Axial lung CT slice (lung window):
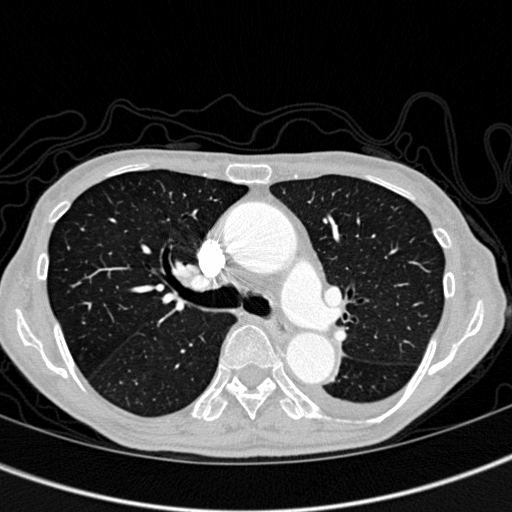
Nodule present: no